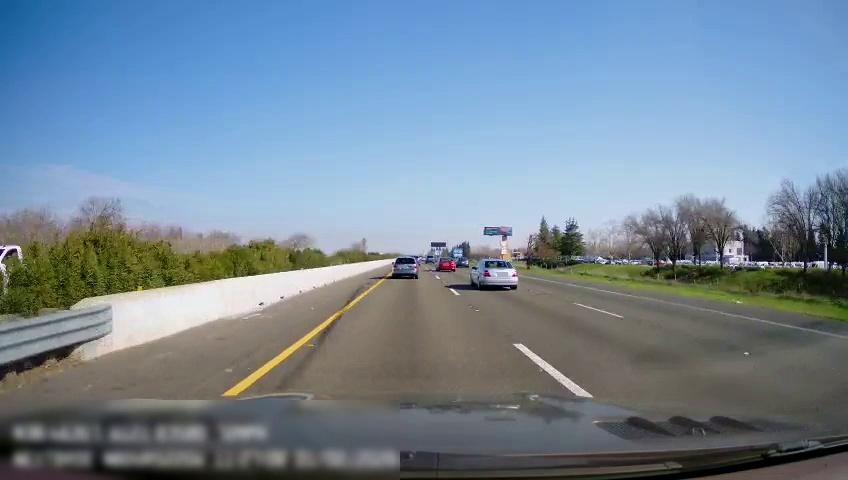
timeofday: Day
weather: Sunny
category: Drivable Space
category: Vehicles | Truck
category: Vehicles | SUV
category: Vehicles | Car
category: Vehicles | Car
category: Vehicles | SUV
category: Vehicles | Car
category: Lanes | Current Lane
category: Lanes | Current Lane
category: Lanes | Alternate Lane
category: Lanes | Alternate Lane
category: Traffic | Signs